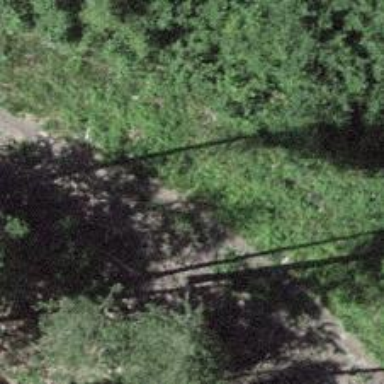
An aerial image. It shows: Path on the ground.